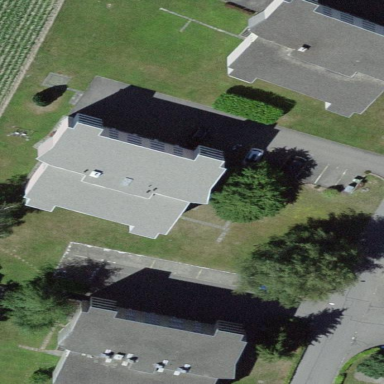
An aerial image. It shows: View of apartment building.